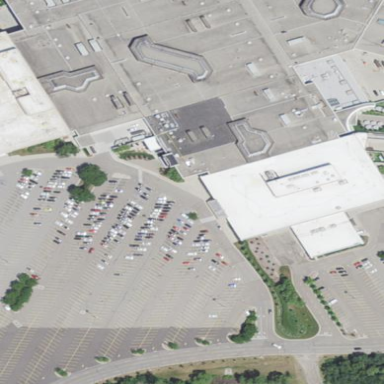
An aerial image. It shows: Department store.